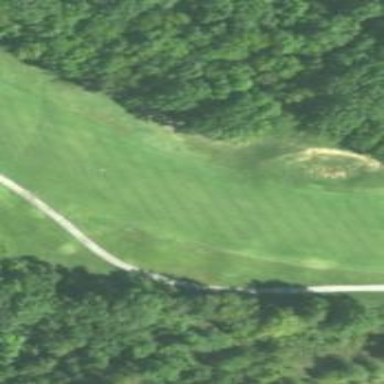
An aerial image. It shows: View of golf hole.